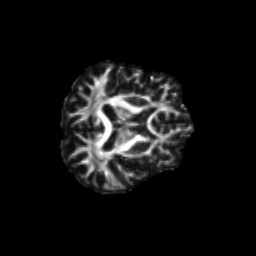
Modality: FA
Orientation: axial
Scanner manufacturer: siemens
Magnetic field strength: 3 T
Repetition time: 9.2 s
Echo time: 0.084 s